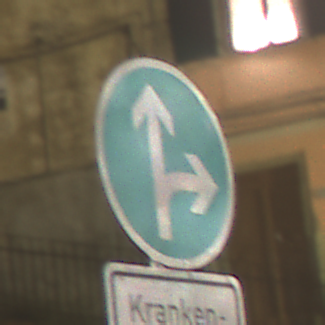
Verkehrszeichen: VorgeschriebeneFahrtrichtungGeradeausOderRechts
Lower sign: BesondereFahrzeugeUndTransportgueter4
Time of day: Night
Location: Outdoor (Urban)
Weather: PartlyCloudy
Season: NotSpecified
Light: Artificial